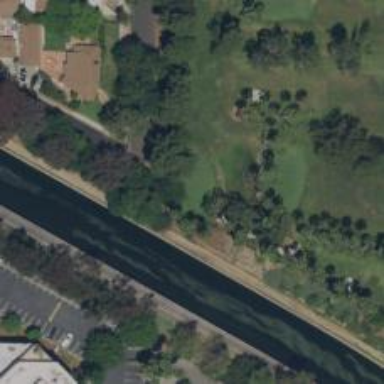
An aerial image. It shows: Golf hole.